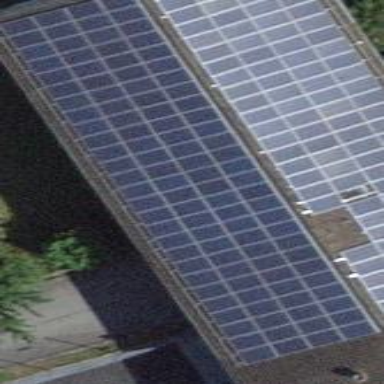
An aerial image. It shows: Solar power generator.